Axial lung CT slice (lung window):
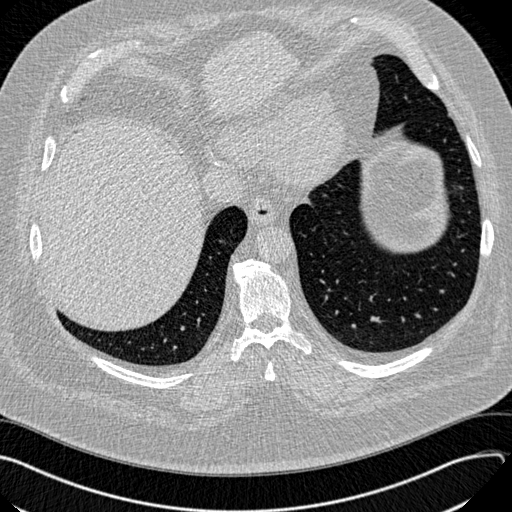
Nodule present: no